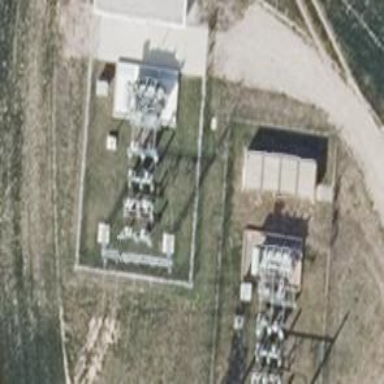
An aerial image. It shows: Three power lines with cables.